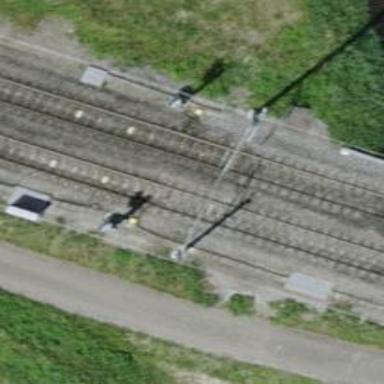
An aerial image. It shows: Single-track electrified railway with contact line.